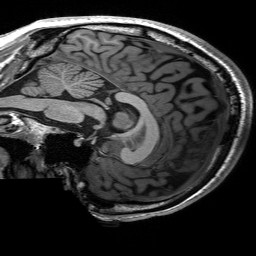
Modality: T1w
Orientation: sagittal
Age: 24
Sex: male
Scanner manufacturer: siemens
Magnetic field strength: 3 T
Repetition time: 2.53 s
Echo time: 0.00227 s